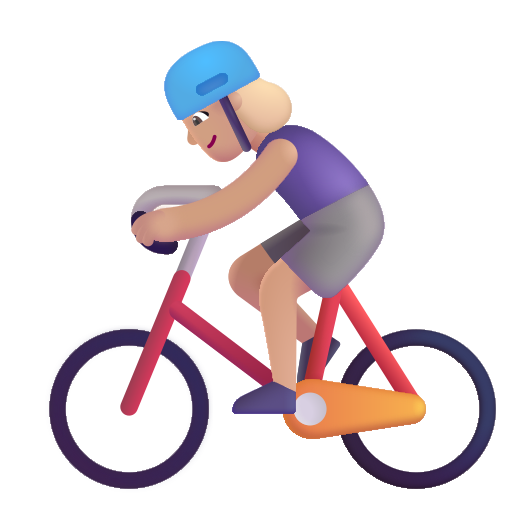
woman biking color  light